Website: macys
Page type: account-dashboard
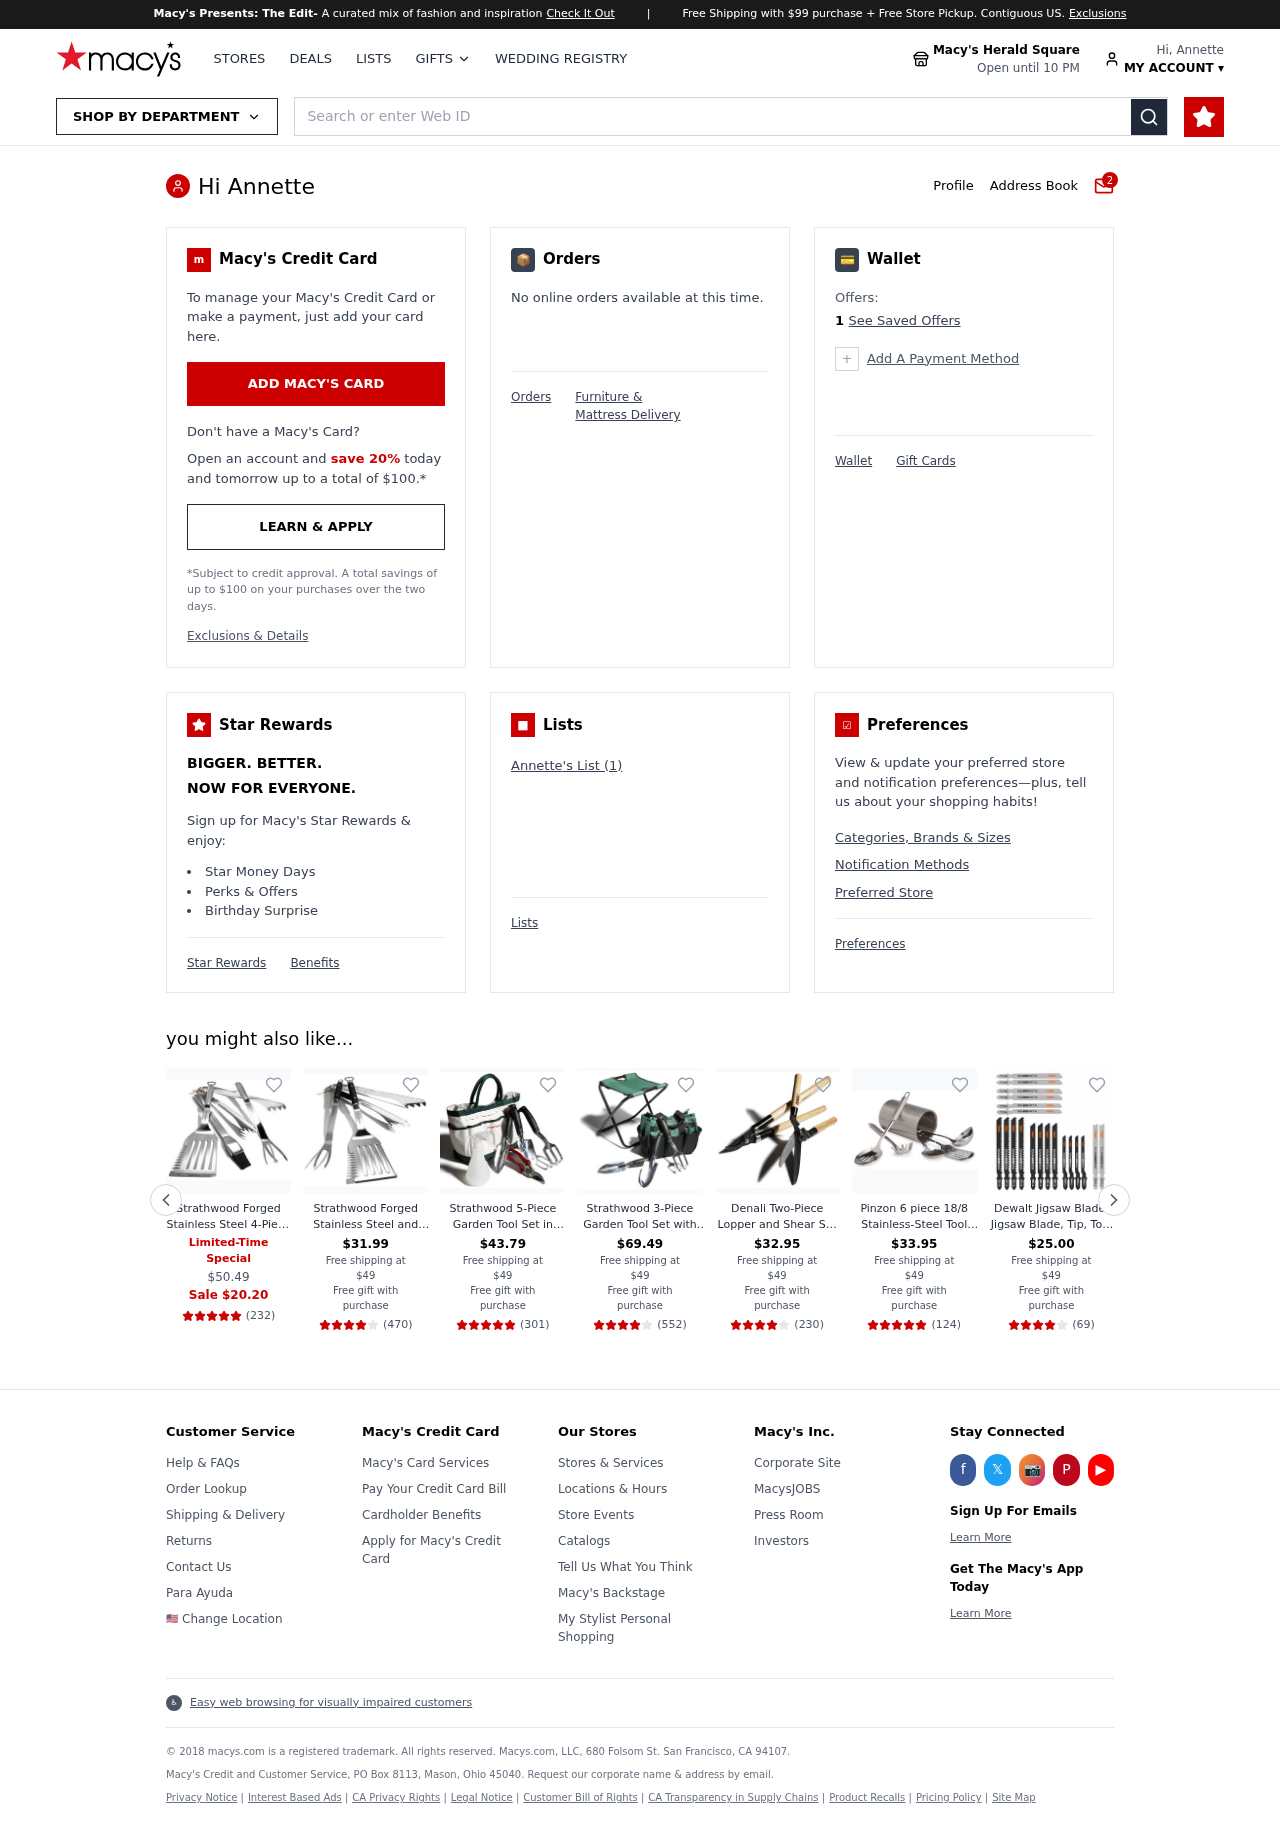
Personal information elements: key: PII_FIRSTNAME
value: Annette
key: PII_LOCATION1_NAME
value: Macy's Herald Square
Product elements: key: PRODUCT1_NAME
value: Strathwood Forged Stainless Steel 4-Piece BBQ Tool Set
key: PRODUCT1_NUM_RATINGS
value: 232
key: PRODUCT1_PRICE
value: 50.49
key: PRODUCT1_RATING
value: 4.5
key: PRODUCT2_NAME
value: Strathwood Forged Stainless Steel and Bakelite 3-Piece BBQ Tool Set
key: PRODUCT2_NUM_RATINGS
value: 470
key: PRODUCT2_PRICE
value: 31.99
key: PRODUCT2_RATING
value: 4.1
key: PRODUCT3_NAME
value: Strathwood 5-Piece Garden Tool Set in Tote Bag
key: PRODUCT3_NUM_RATINGS
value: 301
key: PRODUCT3_PRICE
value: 43.79
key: PRODUCT3_RATING
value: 4.6
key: PRODUCT4_NAME
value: Strathwood 3-Piece Garden Tool Set with Folding Seat GS004
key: PRODUCT4_NUM_RATINGS
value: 552
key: PRODUCT4_PRICE
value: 69.49
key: PRODUCT4_RATING
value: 3.9
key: PRODUCT5_NAME
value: Denali Two-Piece Lopper and Shear Set with Wood Handles
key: PRODUCT5_NUM_RATINGS
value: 230
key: PRODUCT5_PRICE
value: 32.95
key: PRODUCT5_RATING
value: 3.8
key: PRODUCT6_NAME
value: Pinzon 6 piece 18/8 Stainless-Steel Tool Set with Canister Holder
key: PRODUCT6_NUM_RATINGS
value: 124
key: PRODUCT6_PRICE
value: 33.95
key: PRODUCT6_RATING
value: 4.6
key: PRODUCT7_NAME
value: Dewalt Jigsaw Blade, Jigsaw Blade, Tip, Tool Set, 20 Pieces, For Carpentry, Ironwork, Stainless Stee
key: PRODUCT7_NUM_RATINGS
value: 69
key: PRODUCT7_PRICE
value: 25
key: PRODUCT7_RATING
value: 4.2
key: PRODUCT1_SALE_PRICE
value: Sale $20.20
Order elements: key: ORDER_FREE_SHIPPING_MIN
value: $99
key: ORDER_STORE_HOURS
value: Open until 10 PM
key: ORDER_NUM_MESSAGES
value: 2
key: ORDER_DISCOUNT_PERCENT
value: save 20%
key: ORDER_MAX_SAVINGS
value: $100
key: ORDER_MAX_SAVINGS2
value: $100
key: ORDER_NUM_OFFERS
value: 1
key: ORDER_NUM_LIST_ITEMS
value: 1
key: ORDER_FREE_SHIPPING_THRESHOLD
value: $49
Search elements: key: HEADER_SEARCH
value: Search or enter Web ID